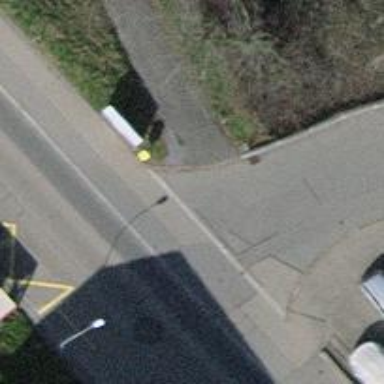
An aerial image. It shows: Post box.